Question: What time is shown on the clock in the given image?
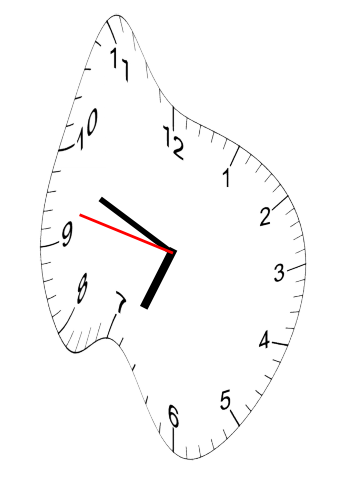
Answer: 06:48:47